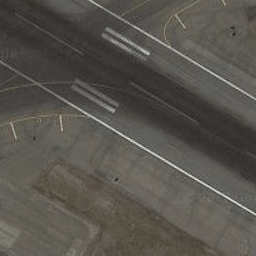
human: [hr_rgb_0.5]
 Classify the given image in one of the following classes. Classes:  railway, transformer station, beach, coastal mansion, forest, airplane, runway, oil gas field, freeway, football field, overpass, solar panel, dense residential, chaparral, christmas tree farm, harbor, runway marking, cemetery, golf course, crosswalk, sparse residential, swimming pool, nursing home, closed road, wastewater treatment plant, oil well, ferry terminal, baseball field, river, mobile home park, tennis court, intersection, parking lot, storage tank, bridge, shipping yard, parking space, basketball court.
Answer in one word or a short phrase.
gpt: runway